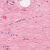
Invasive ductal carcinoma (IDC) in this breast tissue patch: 0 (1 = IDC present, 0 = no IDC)